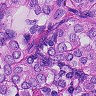
Metastatic tissue present: yes